You are looking at the unprocessed time series of a bearing vibration snapshot. Classify the bearing condition as one of: normal, inner_race, outer_race, ball.
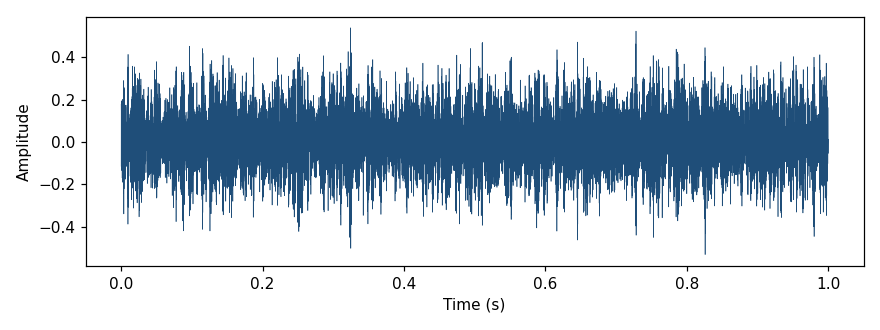
Answer: ball